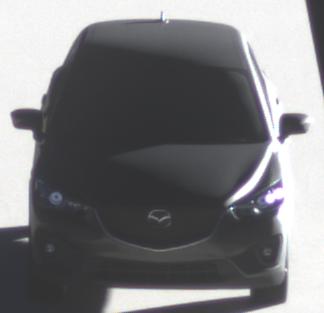
Make: Mazda
Model: CX-5 2.0 SKYACTIV-G 160
Detailed model: CX-5 (GH)
Model produced from: 2012/04
Model produced until: 2015/02
Doors: 5
Color: gray
Road condition: dry road
Daytime: sunrise or sunset
Contrast: high contrast